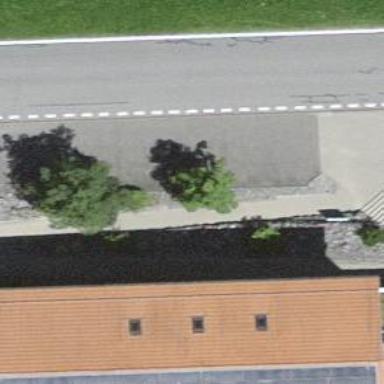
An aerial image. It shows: Parking area.